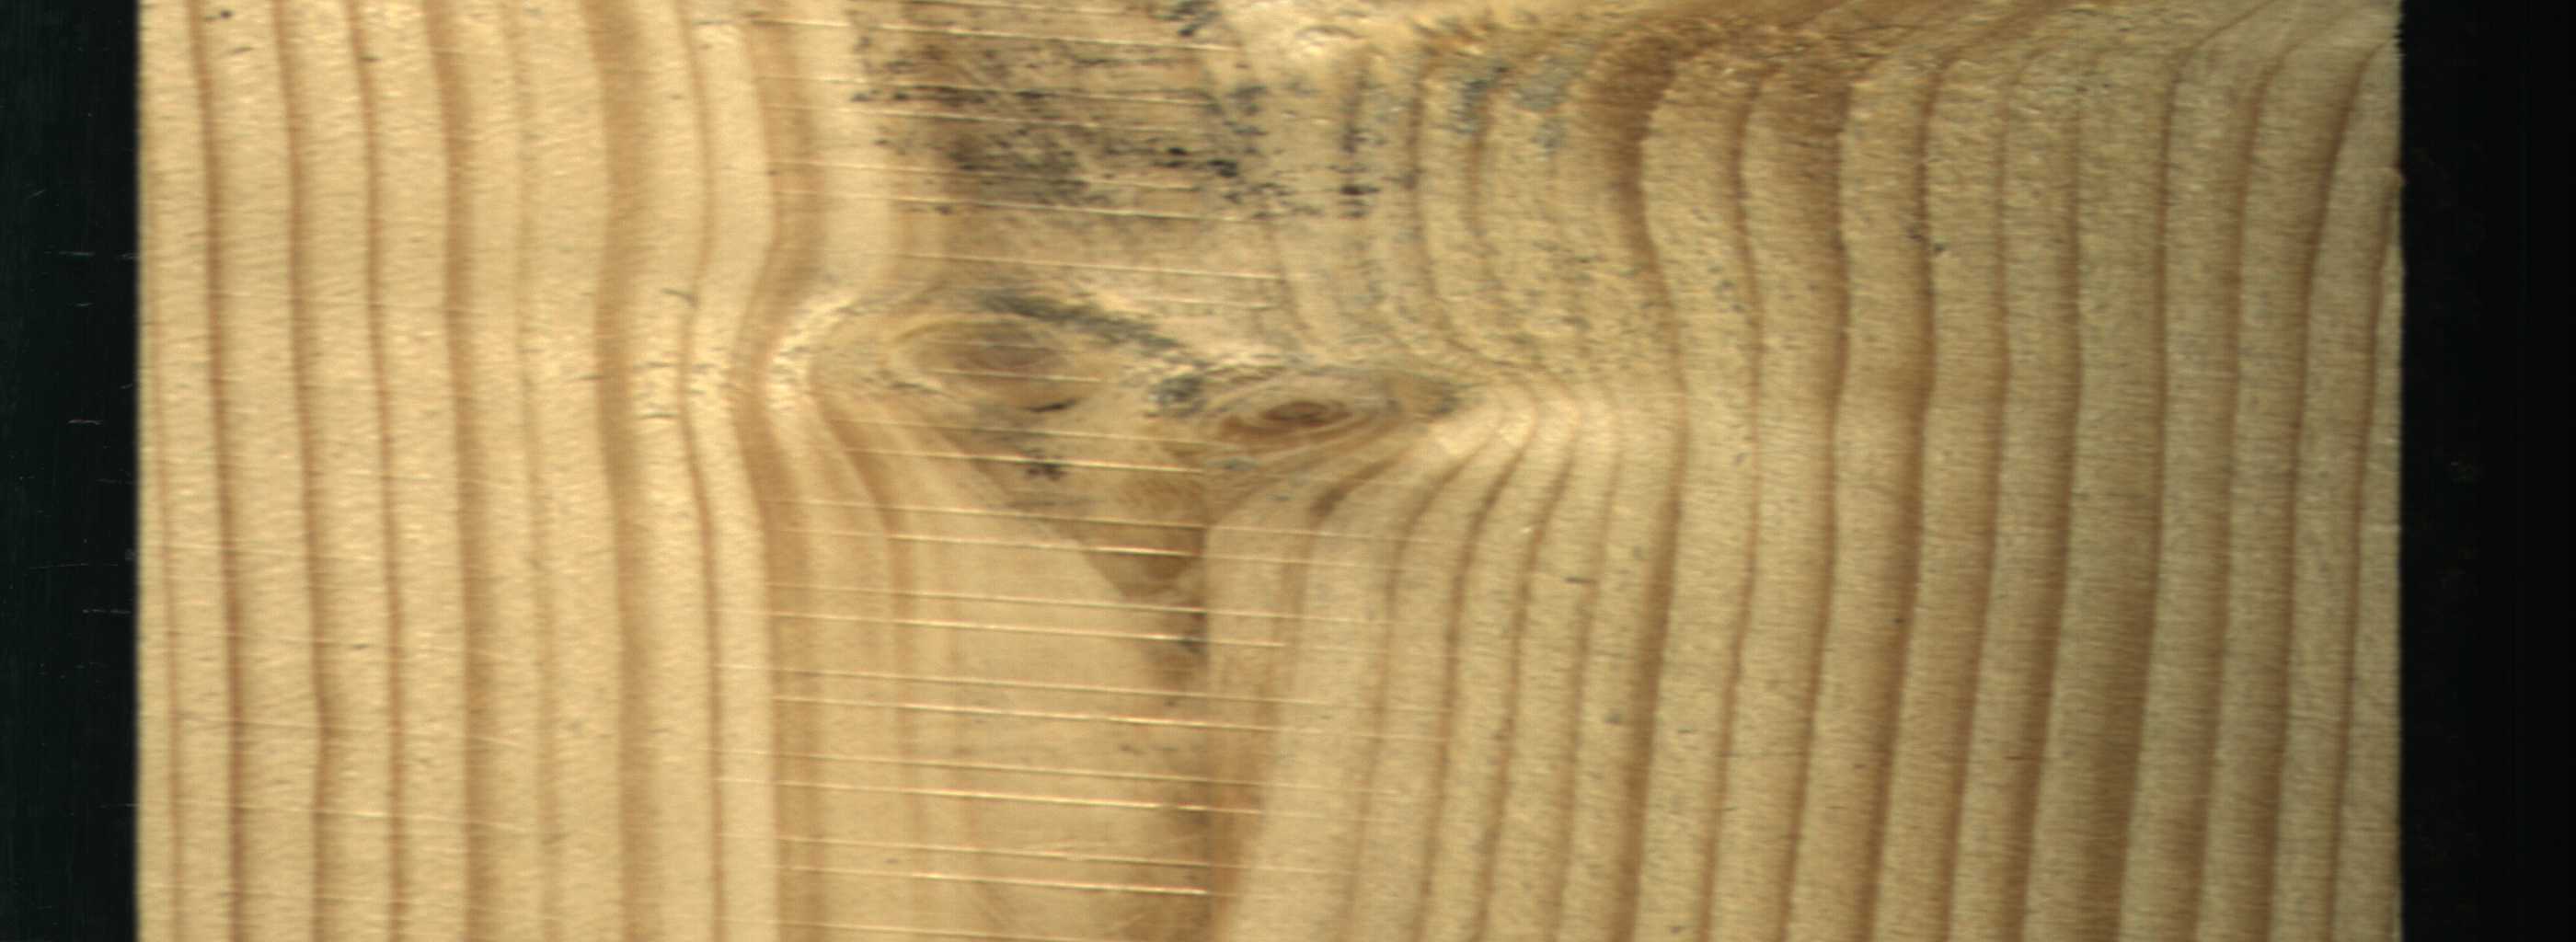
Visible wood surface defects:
Live_Knot
Live_Knot